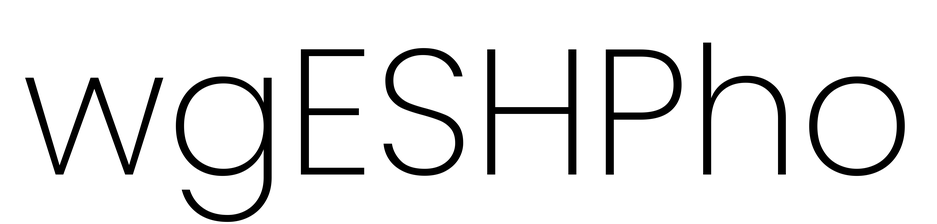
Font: Poppins-ExtraLight